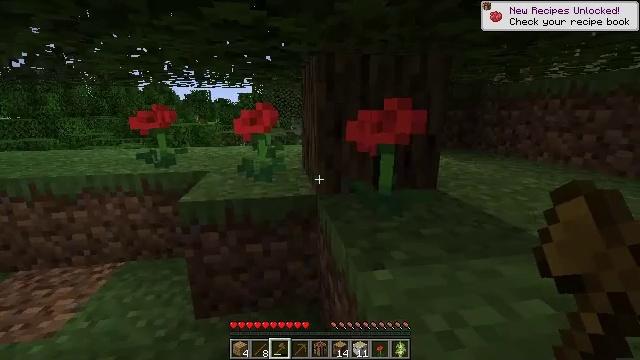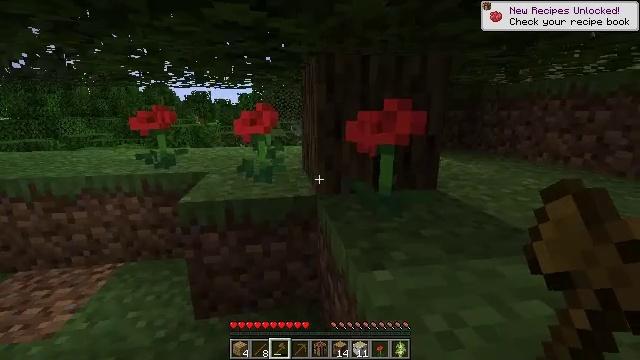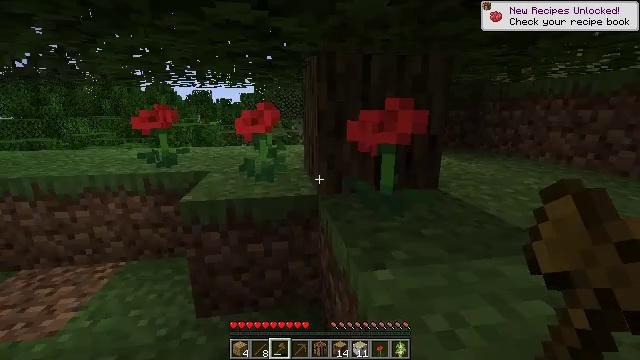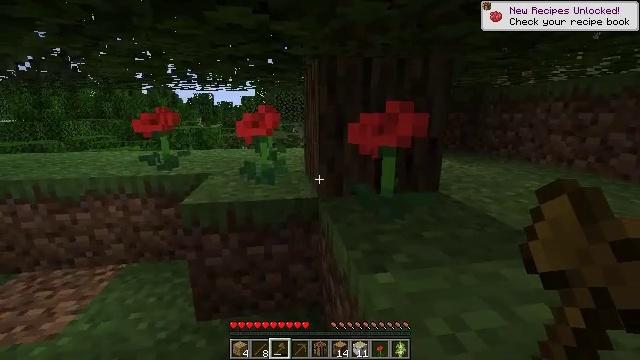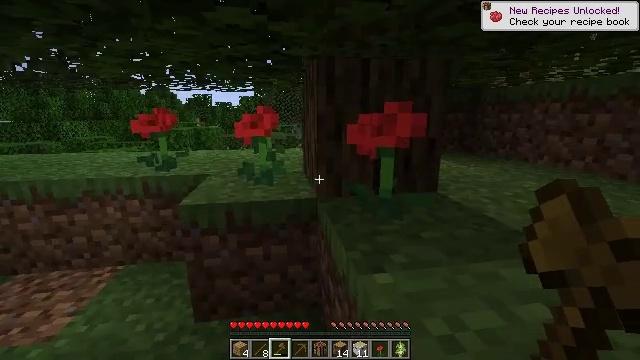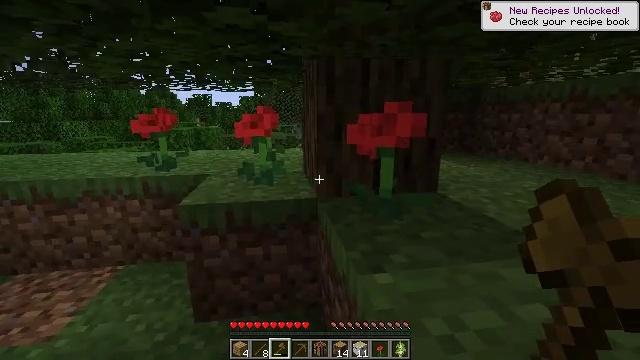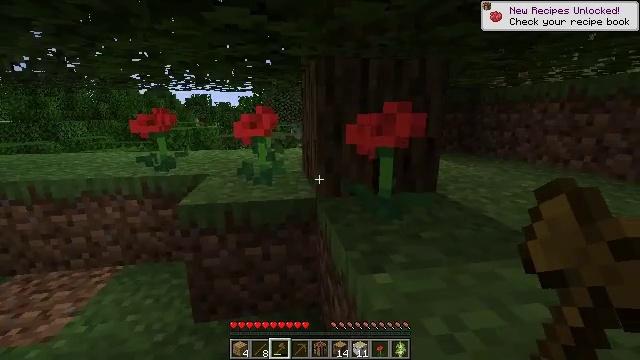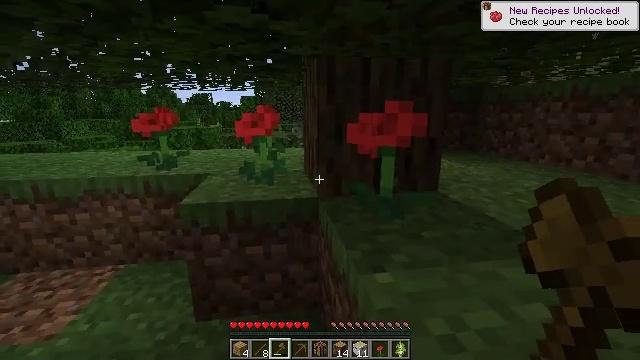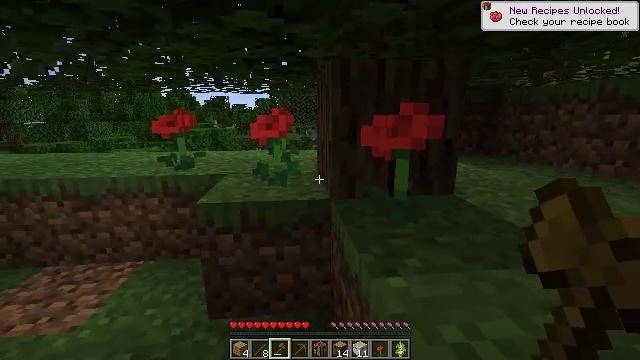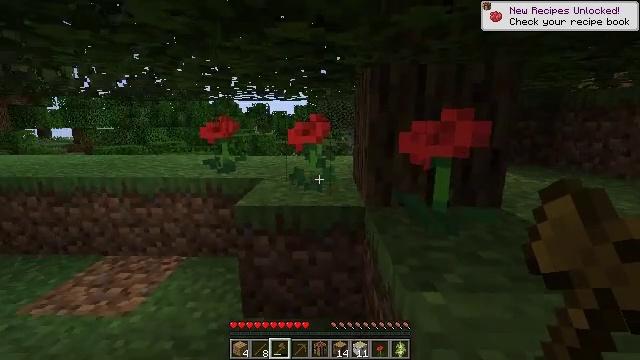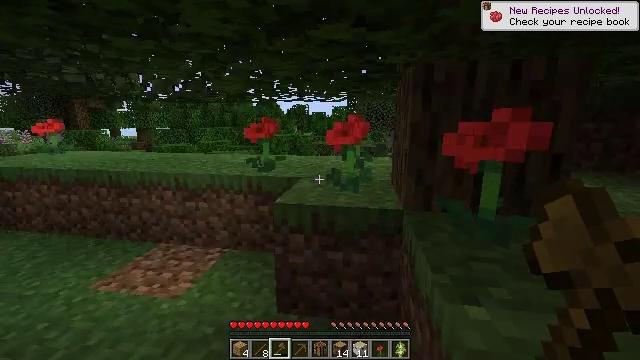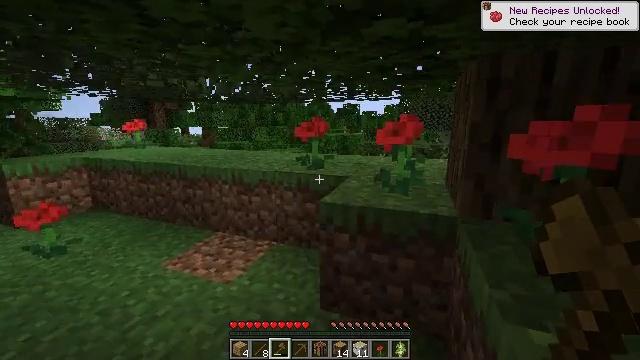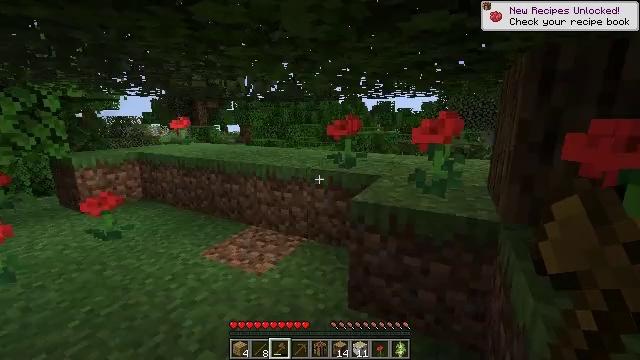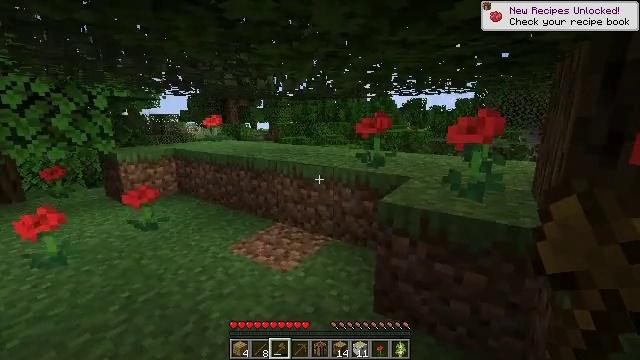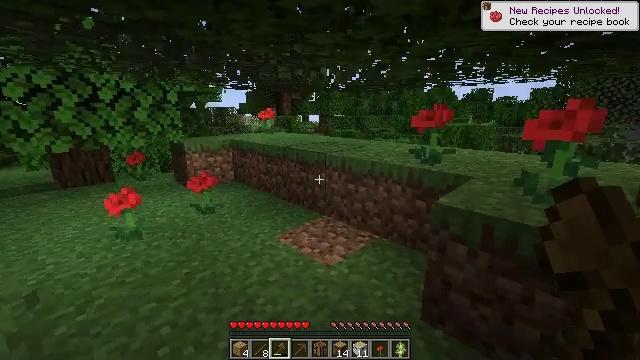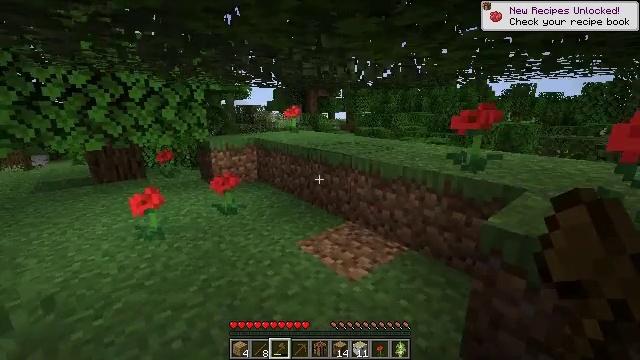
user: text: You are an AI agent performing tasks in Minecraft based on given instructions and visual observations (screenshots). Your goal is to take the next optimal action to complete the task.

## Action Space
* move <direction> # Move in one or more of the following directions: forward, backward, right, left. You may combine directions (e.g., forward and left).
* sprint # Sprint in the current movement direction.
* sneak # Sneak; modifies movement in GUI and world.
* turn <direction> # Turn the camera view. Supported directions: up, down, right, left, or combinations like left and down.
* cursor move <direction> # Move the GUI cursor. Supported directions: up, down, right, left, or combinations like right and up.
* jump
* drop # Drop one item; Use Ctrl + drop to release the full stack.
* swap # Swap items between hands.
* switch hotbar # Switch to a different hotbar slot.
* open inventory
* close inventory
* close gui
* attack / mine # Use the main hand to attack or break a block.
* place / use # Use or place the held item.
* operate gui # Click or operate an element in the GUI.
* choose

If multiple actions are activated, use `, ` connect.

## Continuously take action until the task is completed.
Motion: motion action
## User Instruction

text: Collect the poppy by clicking on it.
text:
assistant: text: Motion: no_op
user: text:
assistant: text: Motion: no_op
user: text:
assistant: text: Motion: no_op
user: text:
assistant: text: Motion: no_op
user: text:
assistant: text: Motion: no_op
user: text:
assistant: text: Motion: no_op
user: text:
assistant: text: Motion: no_op
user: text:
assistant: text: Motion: turn left
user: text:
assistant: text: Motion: turn left and up
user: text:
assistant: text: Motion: turn left
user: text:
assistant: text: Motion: turn left
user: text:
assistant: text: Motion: turn left
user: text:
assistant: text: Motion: move forward, turn left
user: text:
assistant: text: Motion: move forward, turn left and down
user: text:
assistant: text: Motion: move forward, turn left
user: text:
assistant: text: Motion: move forward, turn left
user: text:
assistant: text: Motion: move forward, turn left and down
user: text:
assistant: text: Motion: move forward
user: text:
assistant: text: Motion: turn left
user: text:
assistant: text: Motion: turn left
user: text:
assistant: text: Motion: turn left
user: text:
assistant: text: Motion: turn left
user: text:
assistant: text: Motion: turn left
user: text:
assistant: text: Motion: move forward, turn left and down
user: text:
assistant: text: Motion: move forward, turn left and down
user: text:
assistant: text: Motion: move forward, turn left
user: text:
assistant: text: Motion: move forward
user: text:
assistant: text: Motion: no_op
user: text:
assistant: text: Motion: no_op
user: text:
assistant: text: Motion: no_op